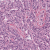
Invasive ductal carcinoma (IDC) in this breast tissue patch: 1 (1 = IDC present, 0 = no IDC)